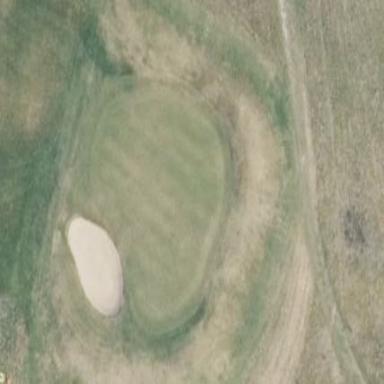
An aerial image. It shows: Golf green.